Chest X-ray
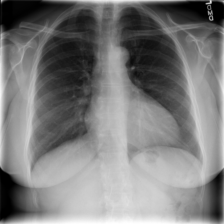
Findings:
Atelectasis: negative
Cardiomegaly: negative
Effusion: negative
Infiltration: negative
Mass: negative
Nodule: negative
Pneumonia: negative
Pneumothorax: negative
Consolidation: negative
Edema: negative
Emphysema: negative
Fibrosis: negative
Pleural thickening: negative
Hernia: negative